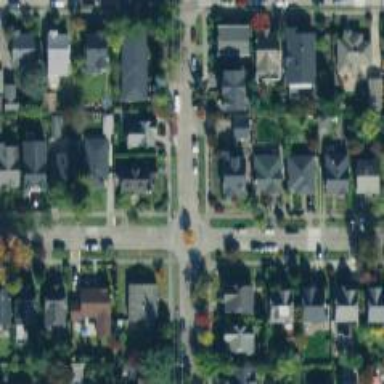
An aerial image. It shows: Residential road with separate sidewalk.